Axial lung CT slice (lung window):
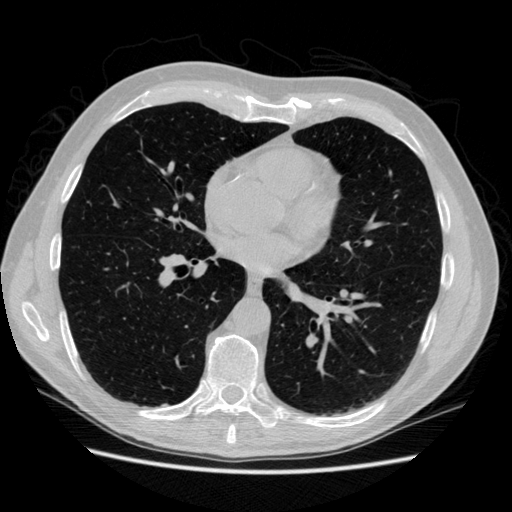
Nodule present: no